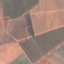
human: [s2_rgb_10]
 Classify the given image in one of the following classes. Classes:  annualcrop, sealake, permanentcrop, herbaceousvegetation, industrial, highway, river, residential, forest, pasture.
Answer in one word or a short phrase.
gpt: PermanentCrop